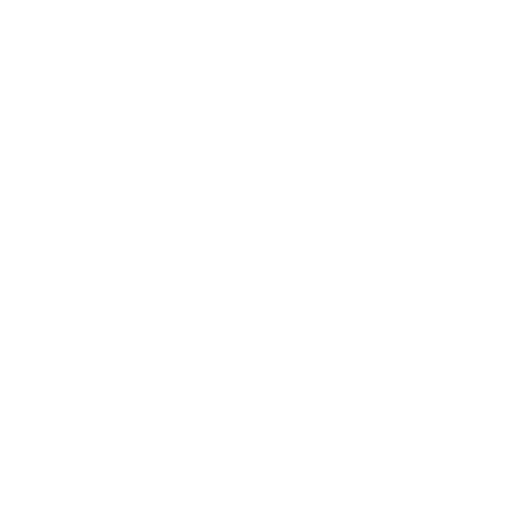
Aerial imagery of island in Alaska named Fire Island containing only unknown